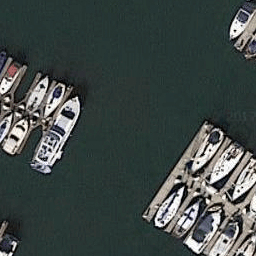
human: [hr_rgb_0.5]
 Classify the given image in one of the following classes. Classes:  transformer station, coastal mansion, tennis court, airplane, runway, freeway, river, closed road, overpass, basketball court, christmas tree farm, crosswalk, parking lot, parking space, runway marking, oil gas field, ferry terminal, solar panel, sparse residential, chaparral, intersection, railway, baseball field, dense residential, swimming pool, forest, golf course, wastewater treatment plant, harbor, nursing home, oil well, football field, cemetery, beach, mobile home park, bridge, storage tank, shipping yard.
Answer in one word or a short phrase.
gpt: harbor